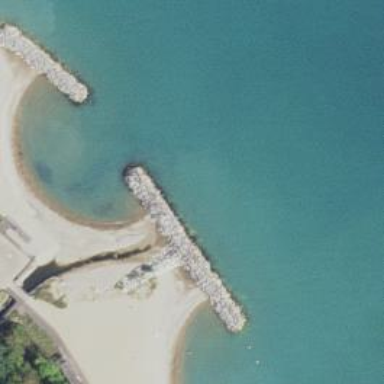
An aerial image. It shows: Breakwater structure.